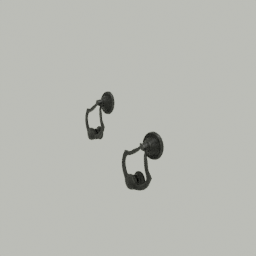
Label: mechanical